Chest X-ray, AP view. Patient: 35 years old, sex M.
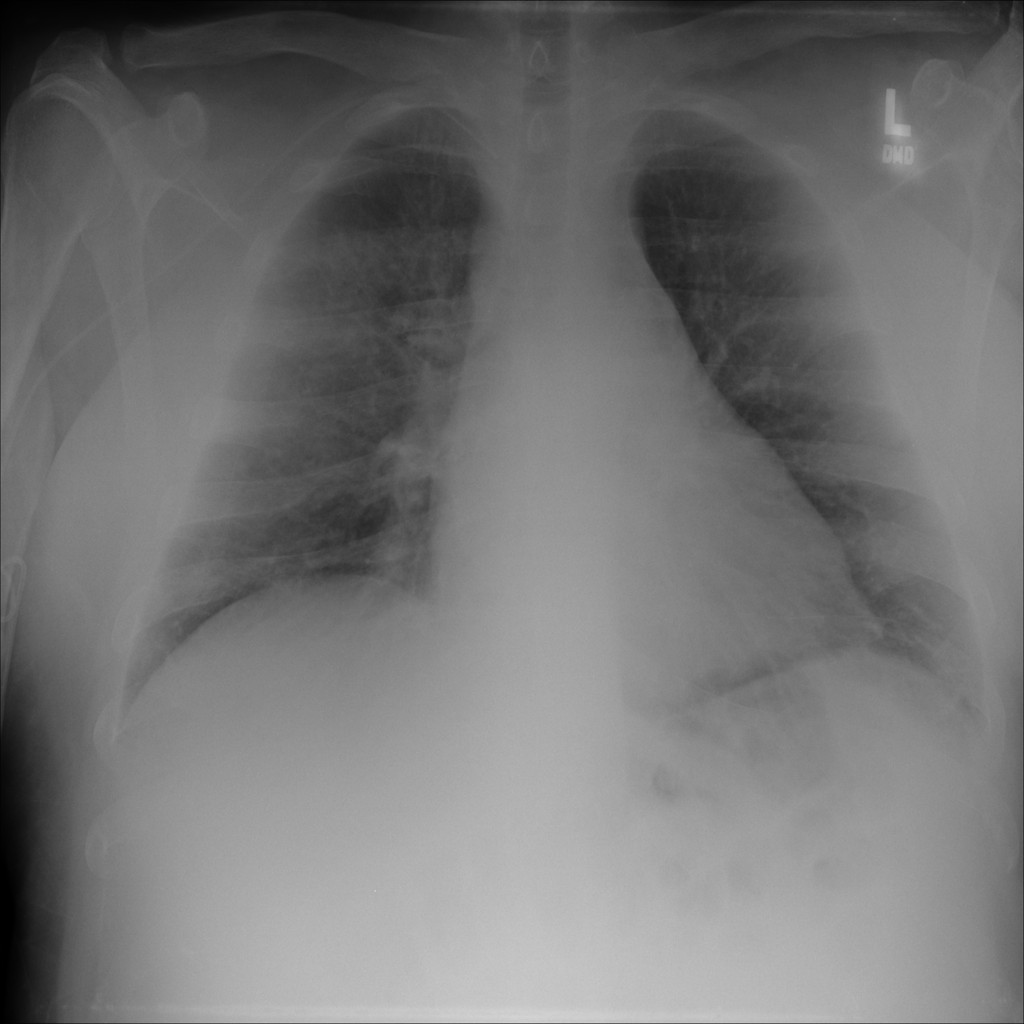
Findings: No Finding